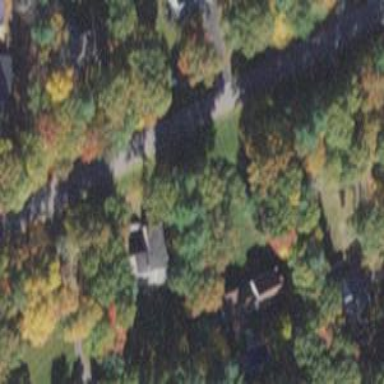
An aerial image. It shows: Driveway leading to service road.